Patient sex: M
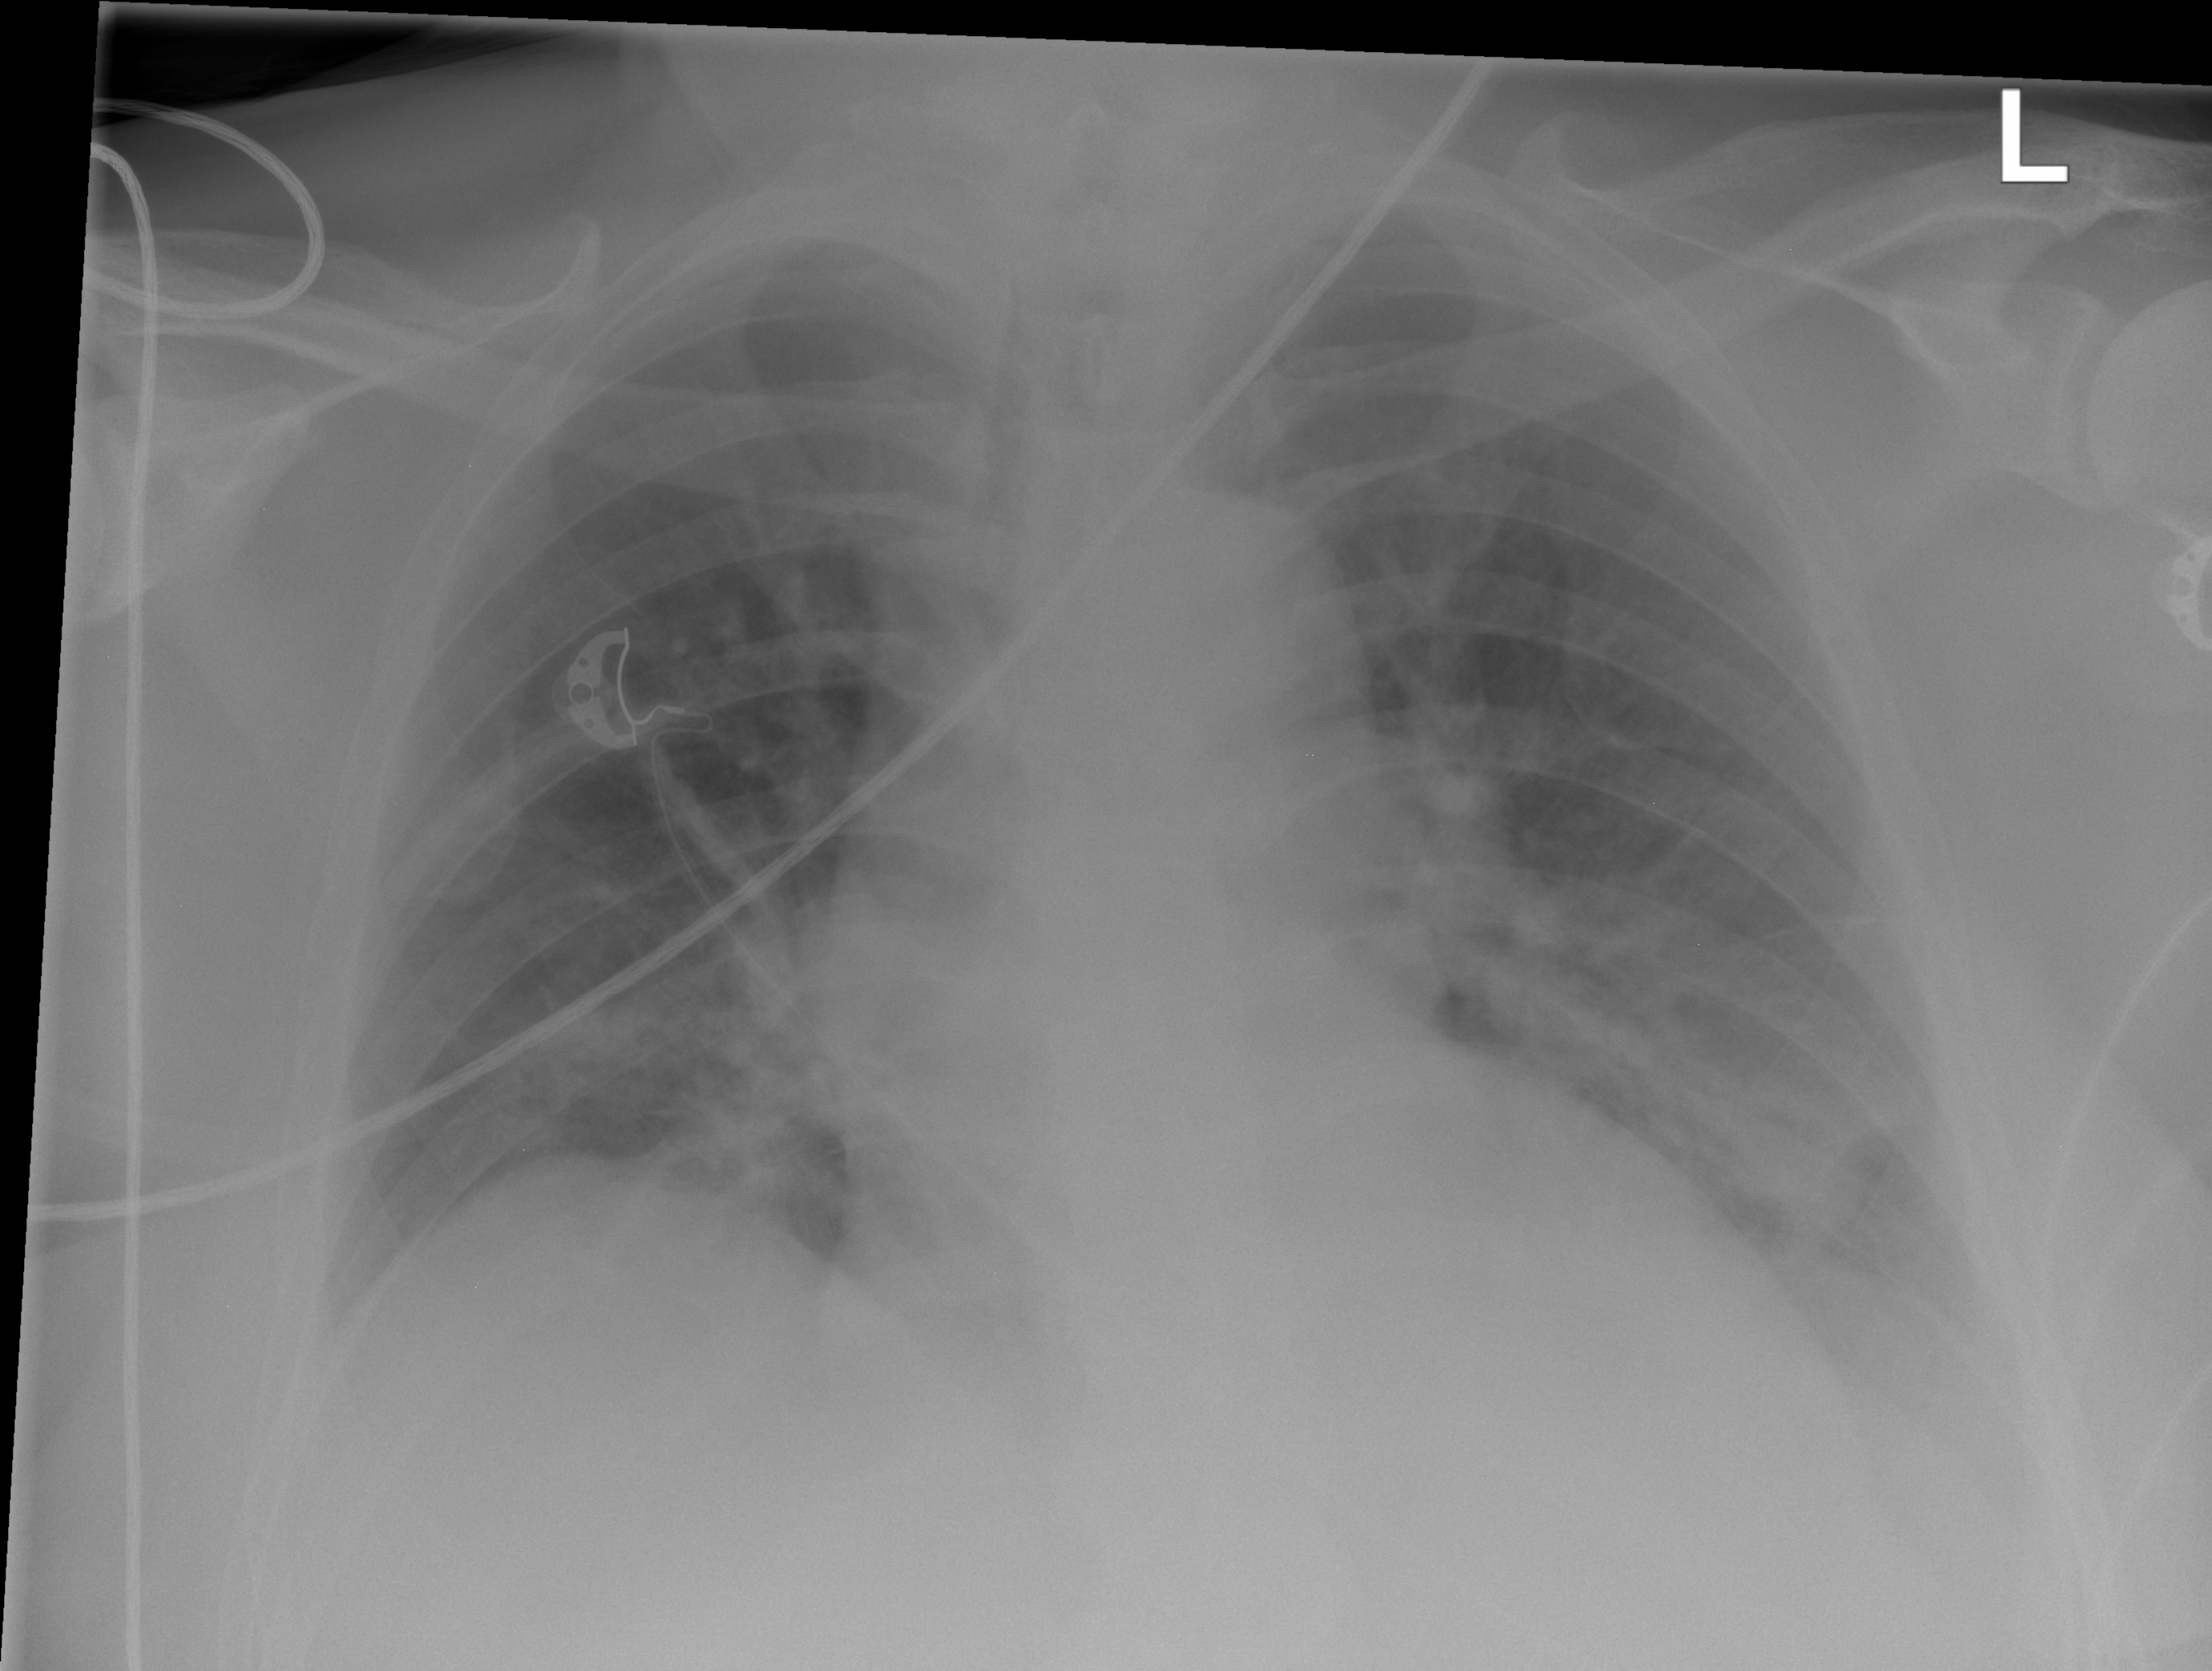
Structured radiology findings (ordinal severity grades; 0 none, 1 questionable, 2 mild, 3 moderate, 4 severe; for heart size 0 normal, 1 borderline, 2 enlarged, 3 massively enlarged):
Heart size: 2
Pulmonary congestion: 1
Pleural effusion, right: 0
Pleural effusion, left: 0
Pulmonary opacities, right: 0
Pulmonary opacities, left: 0
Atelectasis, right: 2
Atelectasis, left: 2